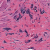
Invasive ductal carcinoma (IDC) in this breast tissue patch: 1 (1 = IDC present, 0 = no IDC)